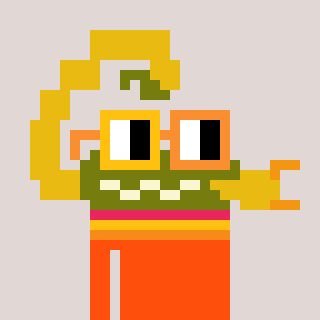
a pixel art character with square yellow and orange glasses, a scorpion-shaped head and a orange-colored body on a warm background